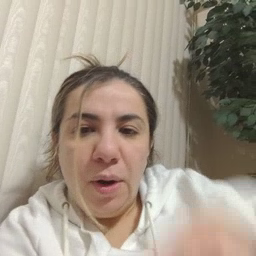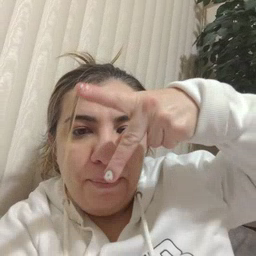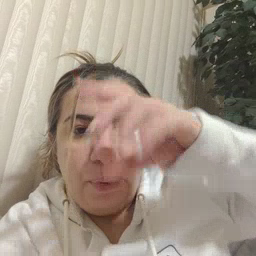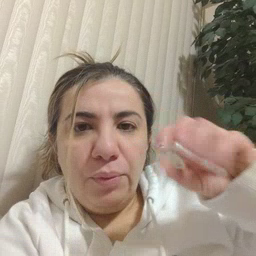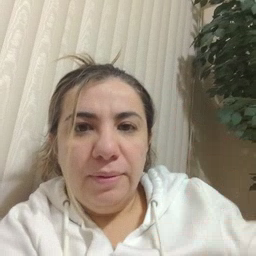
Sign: pool